Question: Let's say I have a list of articles I want to navigate through. With iOS 6 there were two simple solutions:
1. Using UIPageViewController
2. Using a custom solution with an UIScrollView, maybe a nested one
That's pretty straight forward but it lacks of flexibility regarding custom transitions. With UIPageViewController I only have two (Page Curl and Scroll), with UIScrollView there is only Scroll.
The transition effect I am looking for is the one introduced by Apple with iOS 7. The one we get by pushing a new controller to the stack, see the screenshot:

That comes with a really nice user experience in my opinion, but it only works the way back, not forward. But as the Safari browser supports also navigating in both directions, I am wondering how it is implemented there and, eventually, how I could implement it for my list of articles.
Thanks for any hints!
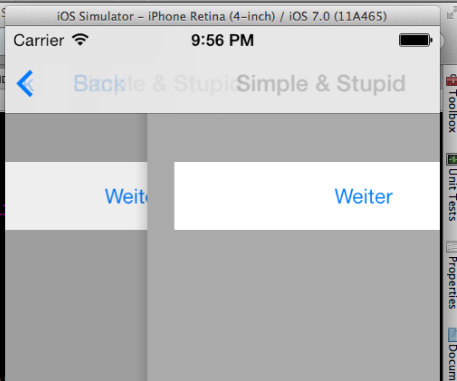
Answer: I looked at the exact same problem recently and built a <URL> that uses 'UIViewController' containment and a subclass of 'UIPanGestureRecognizer'. It supports:
- - - 'UIScrollView'
<URL>
An alternative would be to build a pager based on the new 'UIViewControllerInteractiveTransitioning' and associated protocols.
Hope this helps...